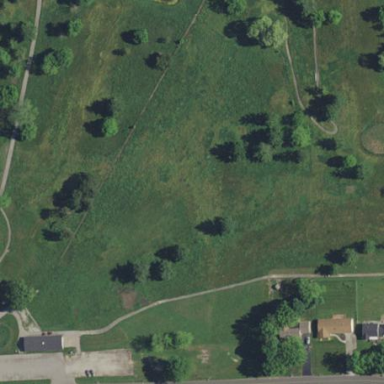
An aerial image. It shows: Grassy area designated for driving range golf.